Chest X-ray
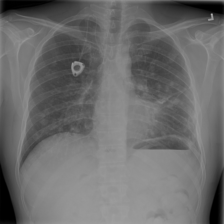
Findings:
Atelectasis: negative
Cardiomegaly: negative
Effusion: negative
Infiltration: positive
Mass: negative
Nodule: positive
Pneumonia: negative
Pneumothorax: negative
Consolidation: negative
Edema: negative
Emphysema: negative
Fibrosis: negative
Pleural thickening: negative
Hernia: negative